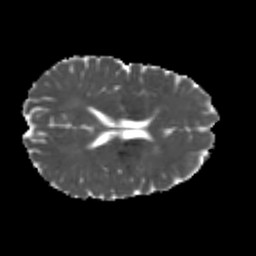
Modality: MD
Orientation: axial
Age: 21
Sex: female
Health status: healthy
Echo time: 0.074 s